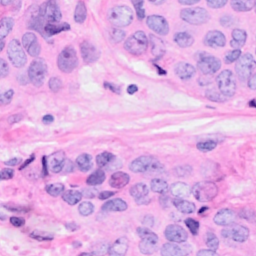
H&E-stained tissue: Breast